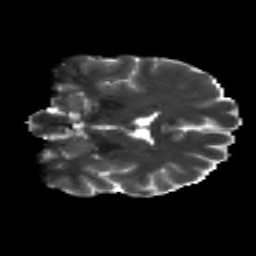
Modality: T2w
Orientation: coronal
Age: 31
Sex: male
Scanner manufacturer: siemens
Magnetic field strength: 3 T
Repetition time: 8.8 s
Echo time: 0.085 s